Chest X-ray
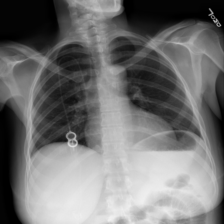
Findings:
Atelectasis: negative
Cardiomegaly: negative
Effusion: negative
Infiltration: negative
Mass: negative
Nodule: negative
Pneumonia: negative
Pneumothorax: negative
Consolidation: negative
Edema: negative
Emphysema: negative
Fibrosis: negative
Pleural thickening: negative
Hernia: negative